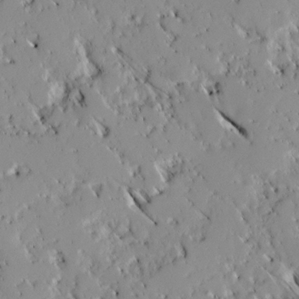
Label: non_frost